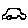
Label: car